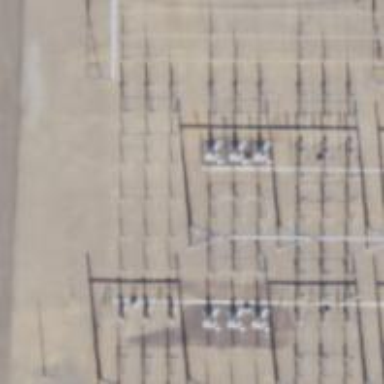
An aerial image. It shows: Switch for power supply.